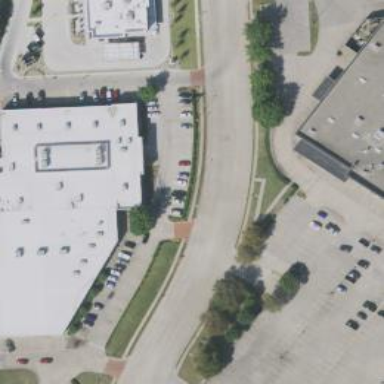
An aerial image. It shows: Parking space is available.